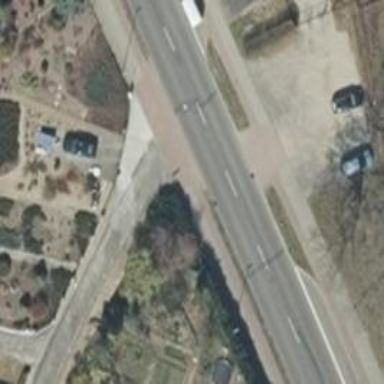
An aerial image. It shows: Residential road with asphalt surface.